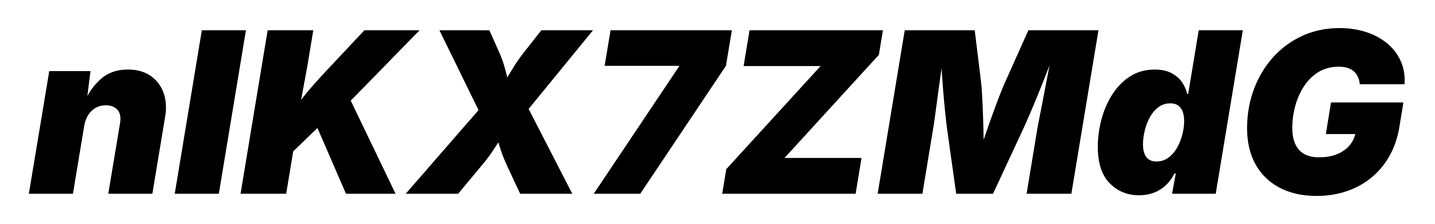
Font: Inter-Italic_Black_Italic